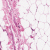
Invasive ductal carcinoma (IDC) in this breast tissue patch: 0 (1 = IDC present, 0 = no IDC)